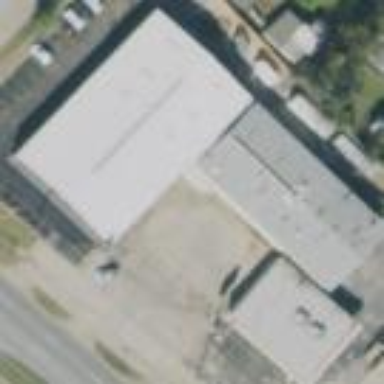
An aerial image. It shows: Commercial building.